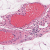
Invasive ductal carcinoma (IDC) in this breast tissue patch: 0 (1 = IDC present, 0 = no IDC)